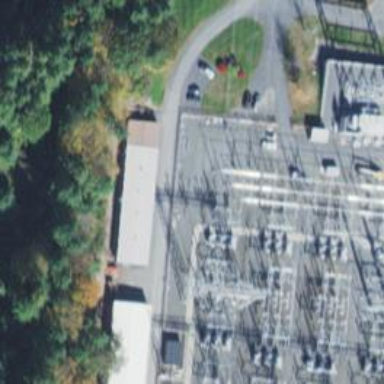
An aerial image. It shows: Switch used for power control.